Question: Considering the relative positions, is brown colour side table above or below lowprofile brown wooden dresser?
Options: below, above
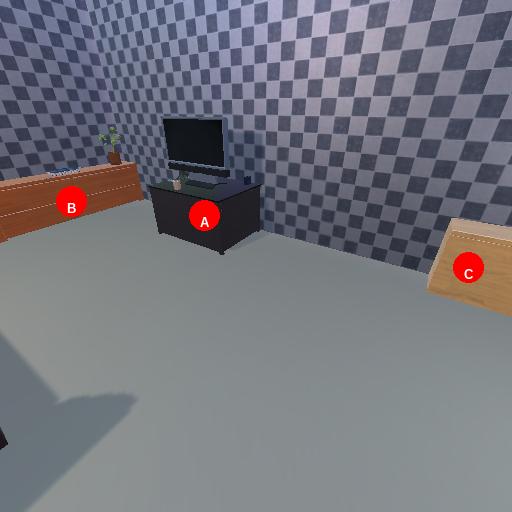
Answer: below